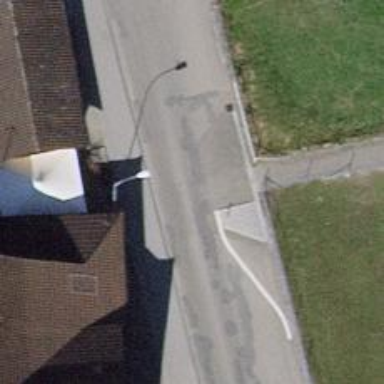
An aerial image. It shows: Marked crossing on the road.